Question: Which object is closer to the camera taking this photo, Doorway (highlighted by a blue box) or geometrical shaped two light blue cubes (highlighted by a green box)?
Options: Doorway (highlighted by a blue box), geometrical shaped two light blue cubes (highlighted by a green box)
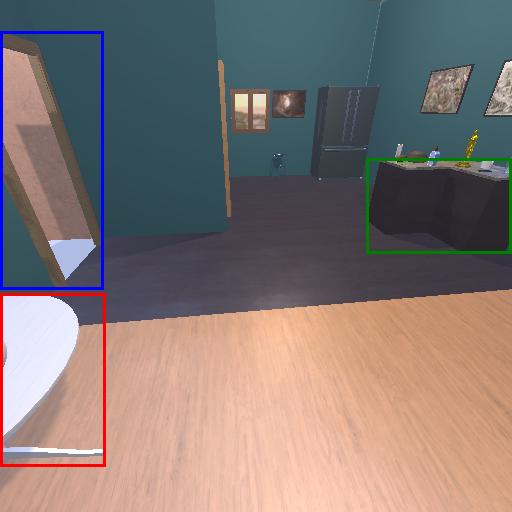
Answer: Doorway (highlighted by a blue box)